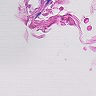
Metastatic tissue present: no